Question: I am designing an editable 'UITableViewCell'. In the normal state, my cell should look like the portion of this image above the red line.

When users click '[Edit...]', the controls letting the user change the settings will show up, and the text of the '[Edit...]' button will become '[Done]'. Clicking '[Done]' will hide the portion below the red line, and change the text on the button back to '[Edit...]'.
I am trying to achieve this effect by changing the height of the row in the delegate. When the cell is in edit mode, it's returning the full height; when the cell is not in edit mode, the height of the upper portion from the red line on is returned. Unfortunately, when I do that, the edit controls "slide up", obscuring the rest of the cell. I am fixing this by making these controls invisible in the edit mode, but I think there should be a better solution.
Are there settings that I could apply to the controls in order to let me cut off the bottom, clipping the content below the red line?
---
I am using Interface Builder to design my cell, in case it matters.
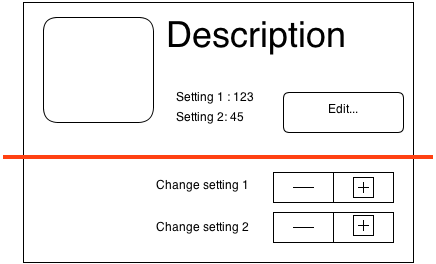
Answer: In your xib - just turn on the top strut

This is working for me. To make it smoothly expand and contract you'll need to use the trick of an empty 'beginUpdates'/'endUpdates' call
'''
[tableView beginUpdates];
[tableView endUpdates];
'''